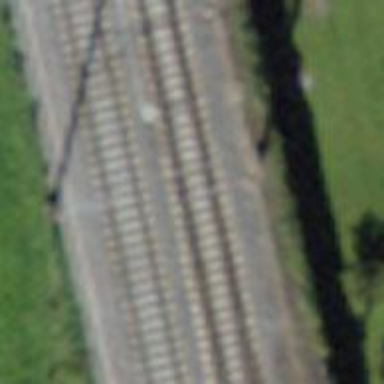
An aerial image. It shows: Railway switch.